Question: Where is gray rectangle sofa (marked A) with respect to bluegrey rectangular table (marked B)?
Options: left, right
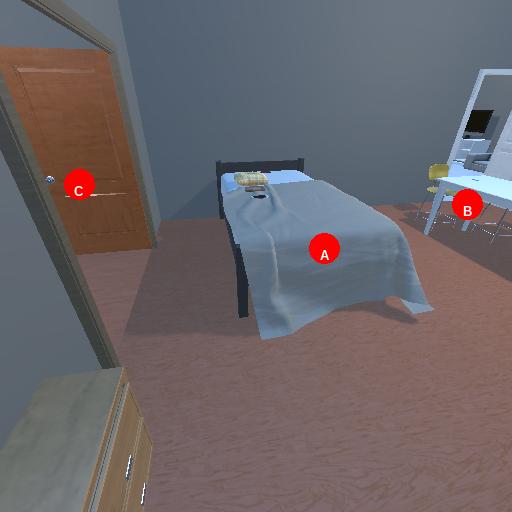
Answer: left